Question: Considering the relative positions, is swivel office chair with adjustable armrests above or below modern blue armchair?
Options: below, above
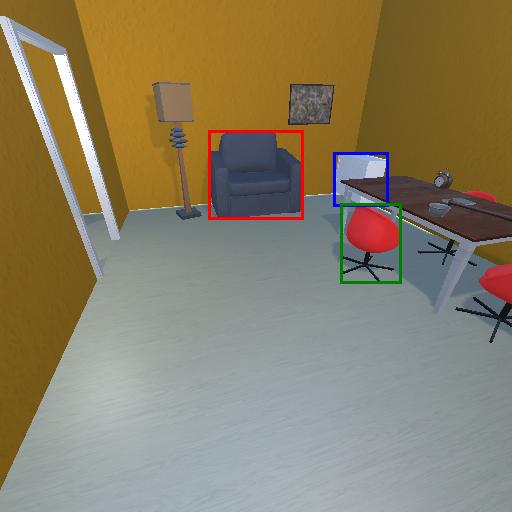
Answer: below